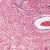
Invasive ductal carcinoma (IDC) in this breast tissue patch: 1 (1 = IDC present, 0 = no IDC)